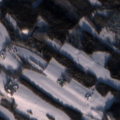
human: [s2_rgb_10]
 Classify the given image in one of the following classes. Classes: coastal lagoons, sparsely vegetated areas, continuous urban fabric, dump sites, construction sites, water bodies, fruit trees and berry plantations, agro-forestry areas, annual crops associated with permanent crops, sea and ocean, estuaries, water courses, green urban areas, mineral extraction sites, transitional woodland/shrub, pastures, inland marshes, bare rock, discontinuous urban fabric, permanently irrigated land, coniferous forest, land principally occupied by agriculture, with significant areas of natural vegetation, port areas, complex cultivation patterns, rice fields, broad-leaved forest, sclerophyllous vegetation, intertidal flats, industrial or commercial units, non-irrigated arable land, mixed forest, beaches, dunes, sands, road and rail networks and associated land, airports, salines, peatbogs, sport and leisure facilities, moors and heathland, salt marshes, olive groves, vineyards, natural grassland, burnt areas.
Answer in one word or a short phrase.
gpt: land principally occupied by agriculture, with significant areas of natural vegetation, broad-leaved forest, coniferous forest, mixed forest